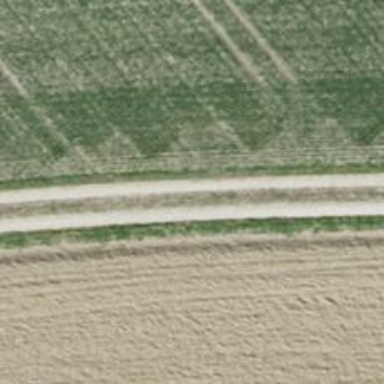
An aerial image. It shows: Track with grade 3 tracktype.